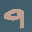
Label: 9